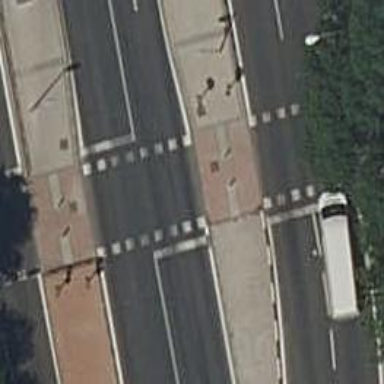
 there are traffic signals and zebra crossing."